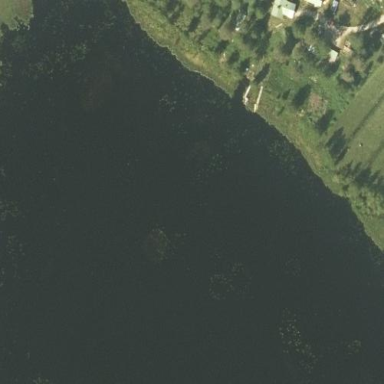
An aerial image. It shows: Marsh wetland.